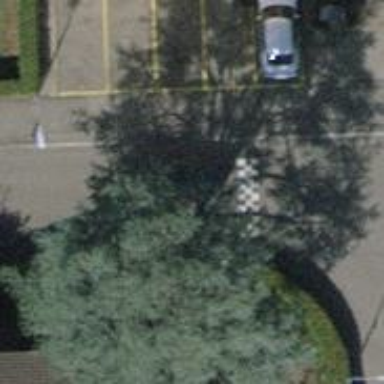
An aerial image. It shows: Traffic calming cushion.